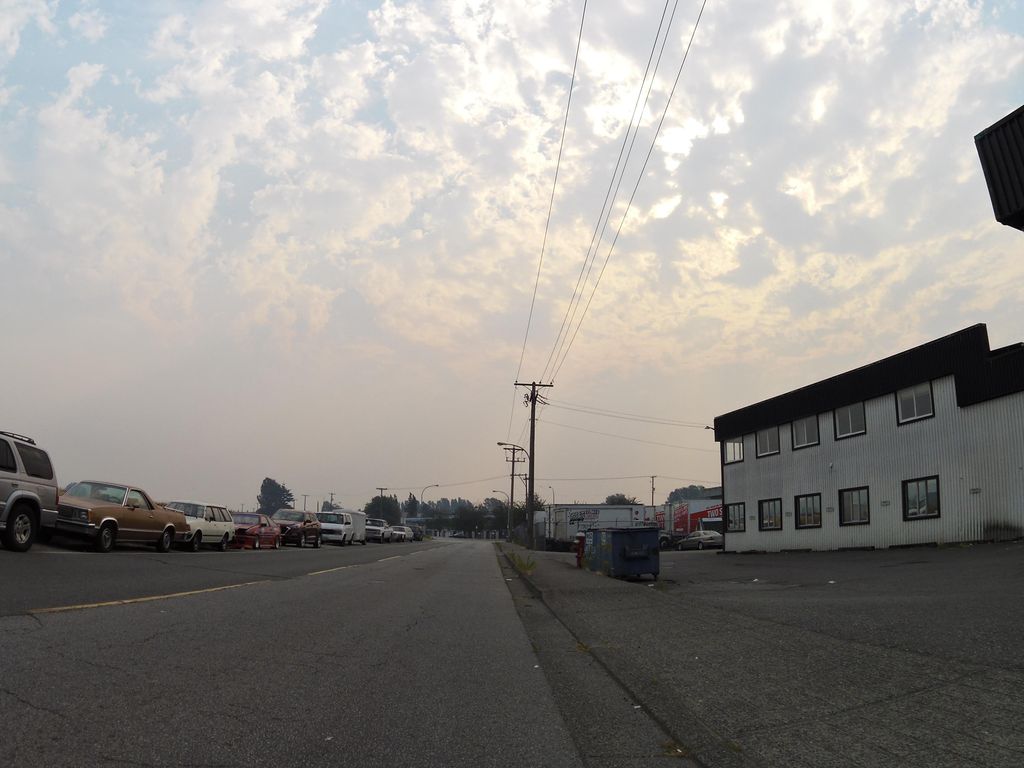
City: vancouver